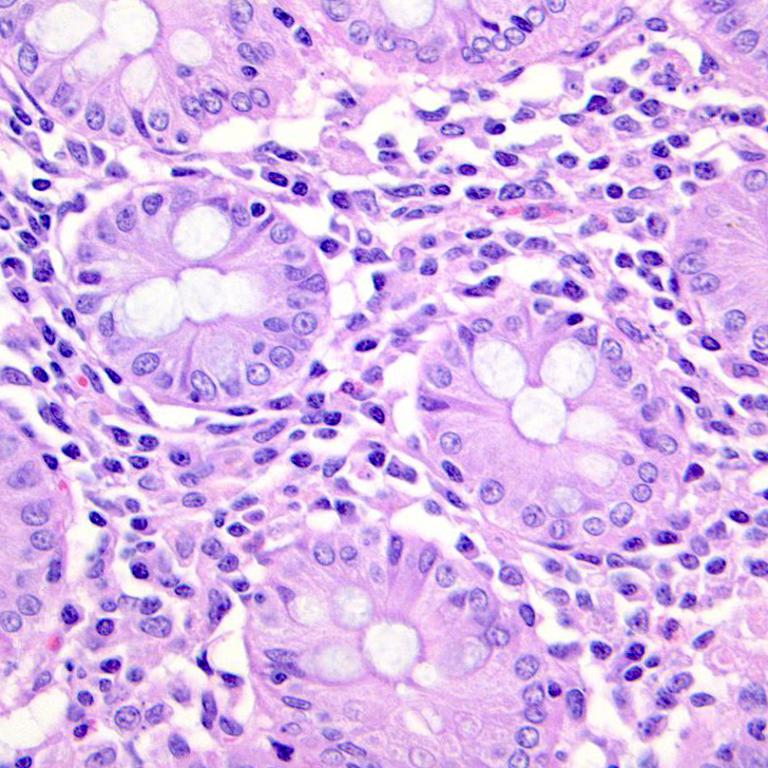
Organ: colon
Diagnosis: benign